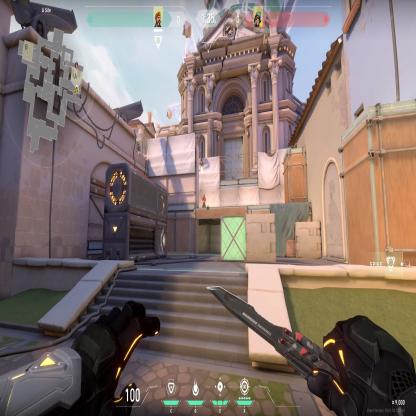
Label: enemy